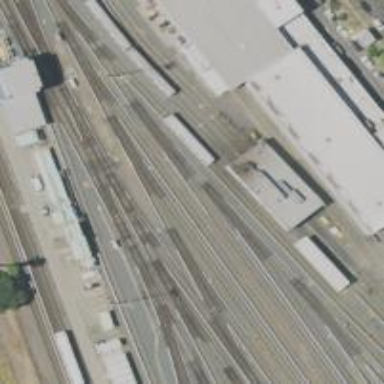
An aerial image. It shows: Yard area with electrified rail tracks.